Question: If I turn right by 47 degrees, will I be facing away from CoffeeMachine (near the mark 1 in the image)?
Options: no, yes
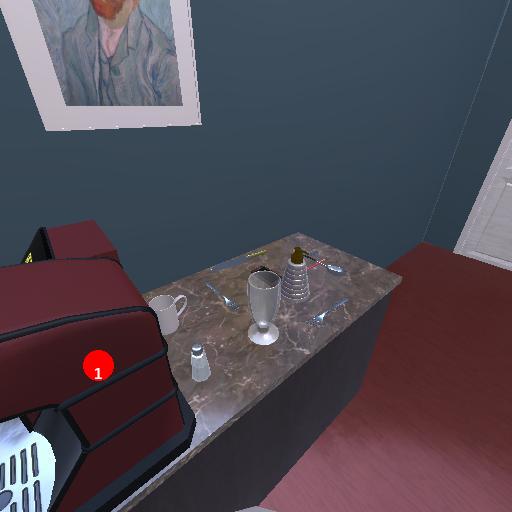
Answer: no